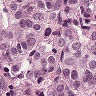
Metastatic tissue present: yes